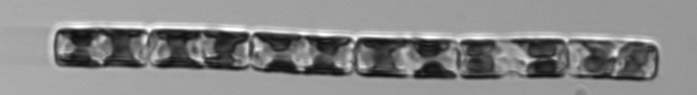
Label: Guinardia_delicatula